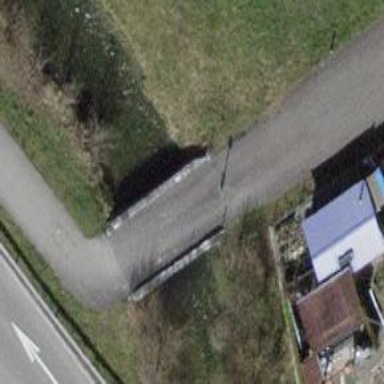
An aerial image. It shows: Bollard.